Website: lowes
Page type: newsletter-management
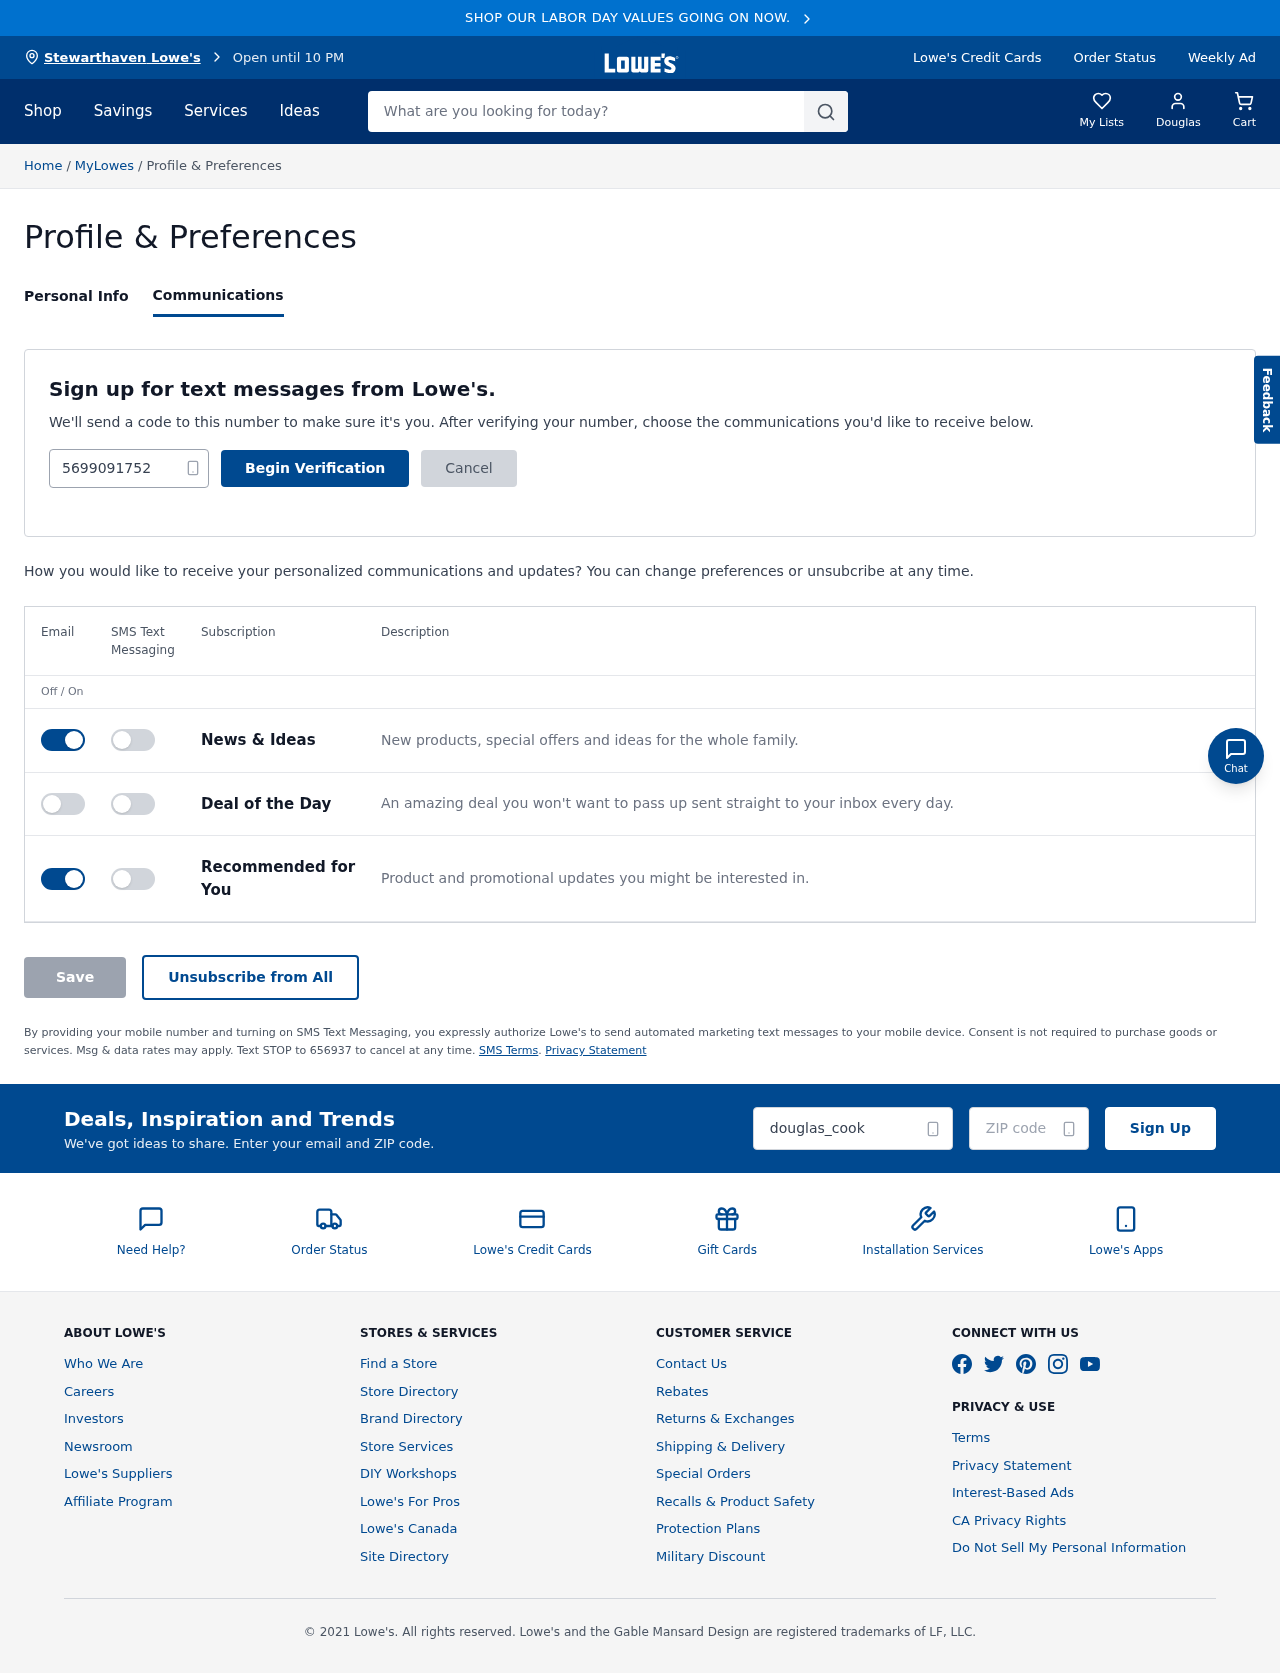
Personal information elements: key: PII_CITY
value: Stewarthaven Lowe's
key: PII_EMAIL
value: douglas_cook@gmail.com
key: PII_FIRSTNAME
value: Douglas
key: PII_PHONE
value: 5699091752
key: PII_POSTCODE
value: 02162
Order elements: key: ORDER_NUM_ITEMS
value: Cart
Search elements: key: HEADER_SEARCH
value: What are you looking for today?